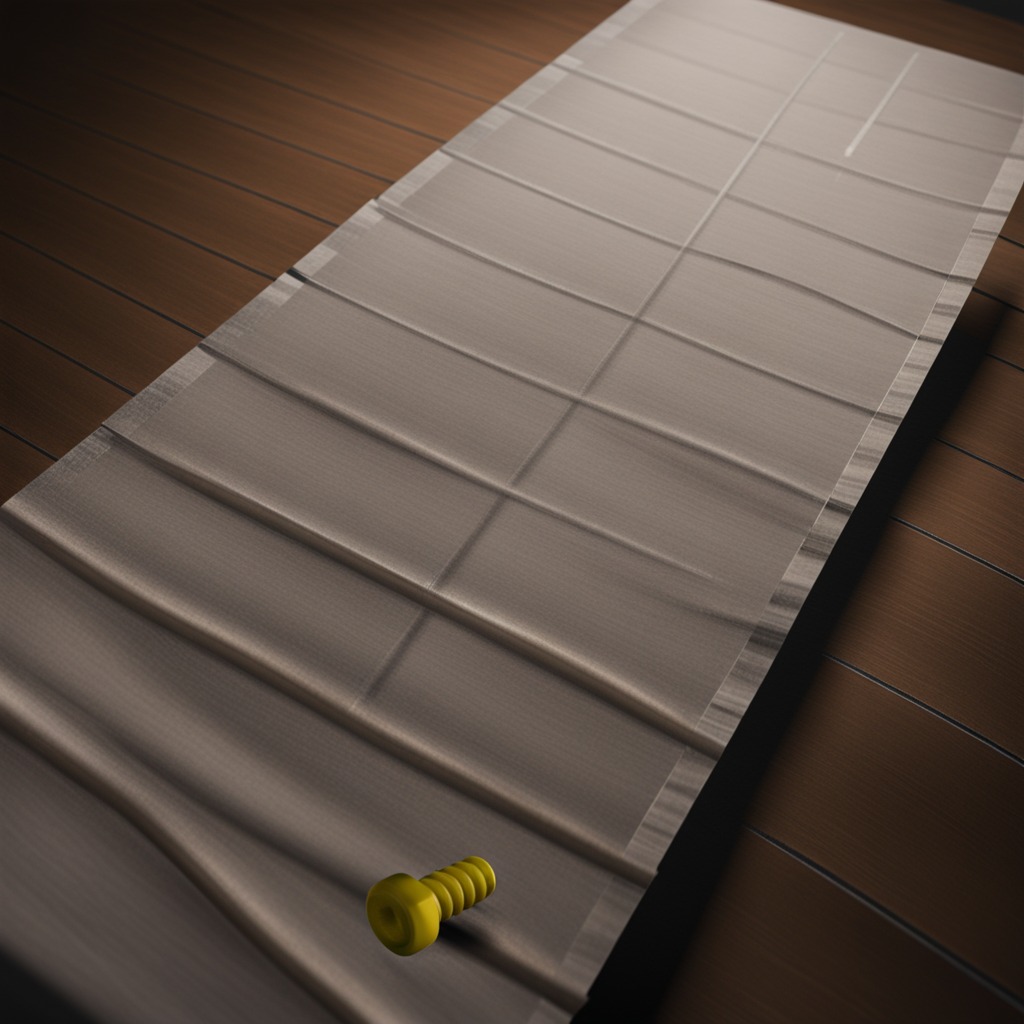
A metal screw lies on a wooden table.